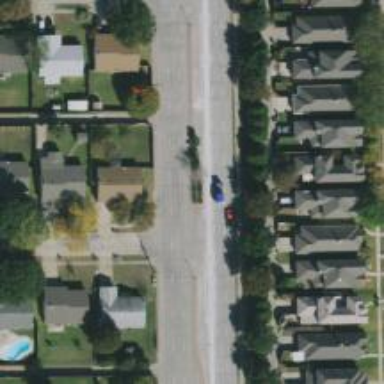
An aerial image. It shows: Secondary road with separate sidewalks.